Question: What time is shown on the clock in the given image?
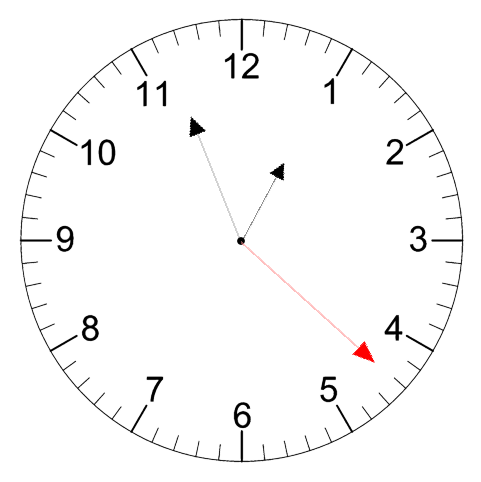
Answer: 12:56:22